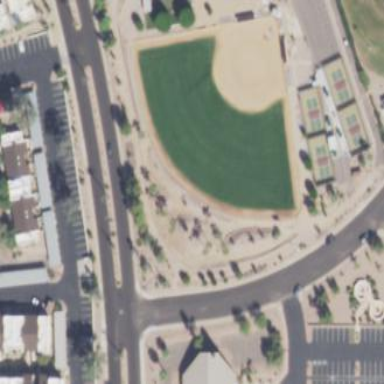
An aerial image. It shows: Baseball pitch for leisure land activities.